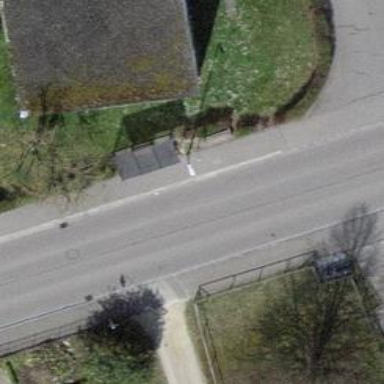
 serving as platform for public transportation."